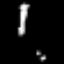
Label: fork